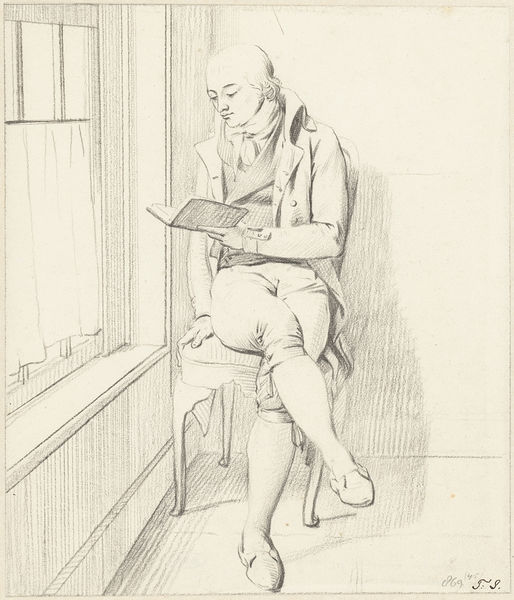
Titel: Zittende man lezend bij een raam
Künstler: Taco (I) Scheltema
Standort: Amsterdam
Institution: Rijksmuseum
Schlagwörter: mann, schatten, sitzen, fenster, licht, stuhl, zeichnung, zimmer, tuch, hemd, jacke, hände, vorhang, mantel, sessel, gardine, lesen, buch, zeichung, kniehose, schue